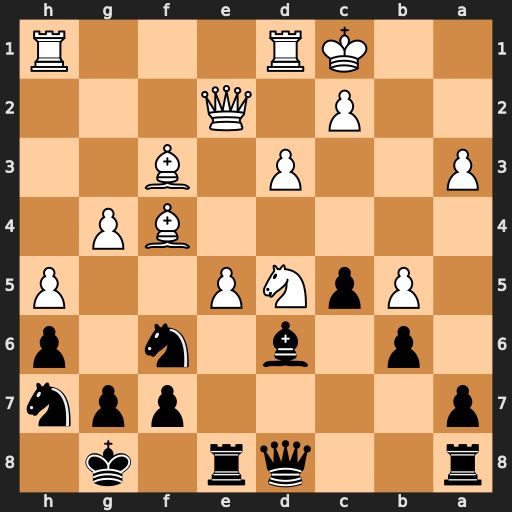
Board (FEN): r2qr1k1/p4ppn/1p1b1n1p/1PpNP2P/5BP1/P2P1B2/2P1Q3/2KR3R
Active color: b
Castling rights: -
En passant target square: -
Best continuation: Nxd5 Bxd5 Bxe5 Bxf7+ Kxf7 Bxe5 Qg5+